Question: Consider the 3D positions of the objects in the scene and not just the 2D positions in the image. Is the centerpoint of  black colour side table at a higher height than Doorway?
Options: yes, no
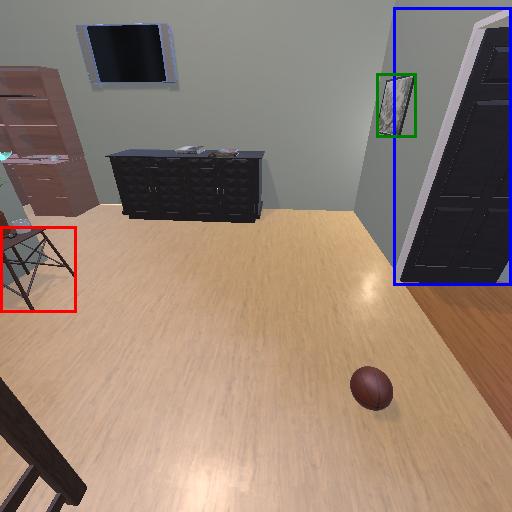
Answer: yes